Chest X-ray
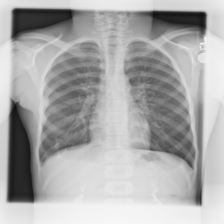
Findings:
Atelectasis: negative
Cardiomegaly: negative
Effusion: negative
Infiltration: negative
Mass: negative
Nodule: negative
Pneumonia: negative
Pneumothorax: negative
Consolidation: negative
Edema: negative
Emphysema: negative
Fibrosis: negative
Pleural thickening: positive
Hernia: negative